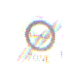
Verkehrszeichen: EndeUmweltzone
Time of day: Midday
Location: Outdoor (RoadRail)
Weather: PartlyCloudy
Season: NotSpecified
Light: Natural